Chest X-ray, PA view. Patient: 60 years old, sex M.
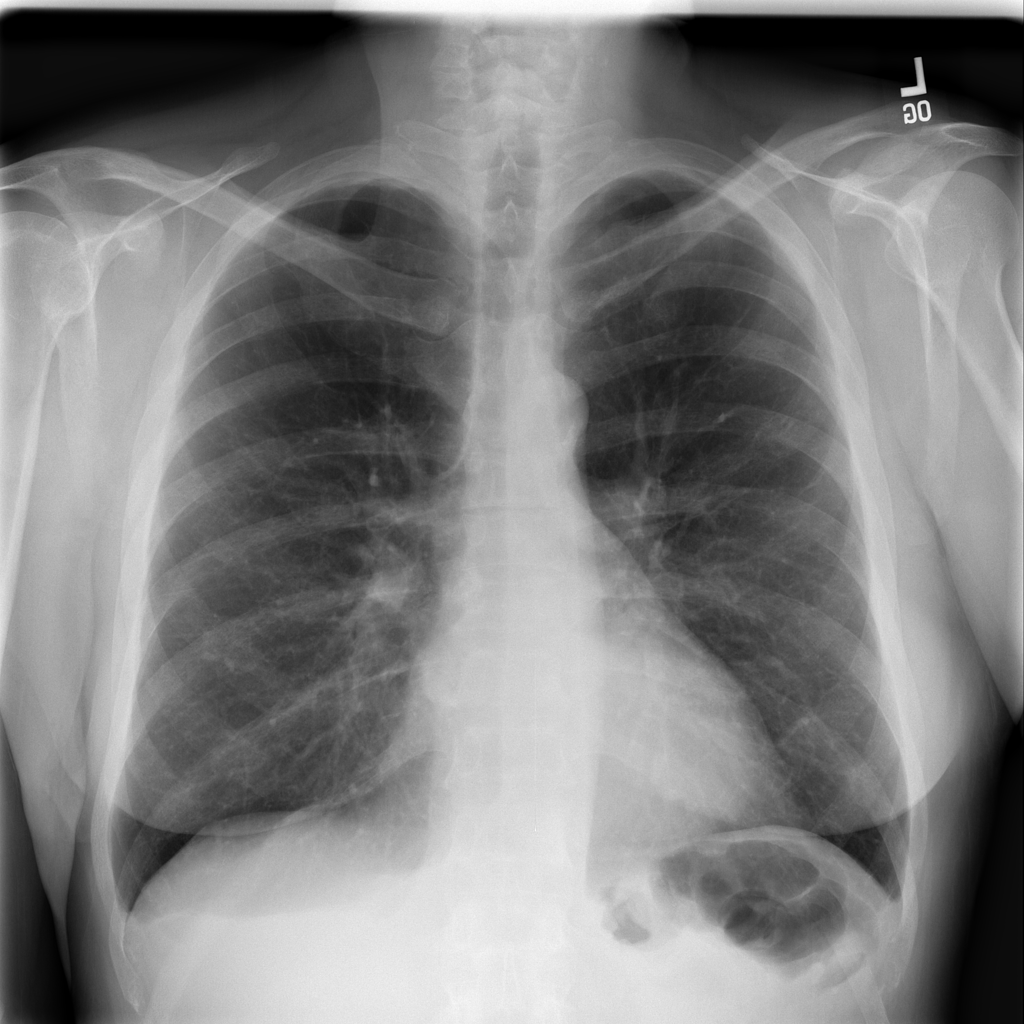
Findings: Effusion